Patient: sex F, age 60
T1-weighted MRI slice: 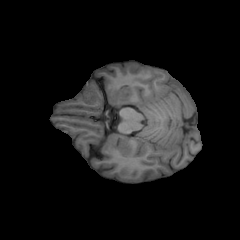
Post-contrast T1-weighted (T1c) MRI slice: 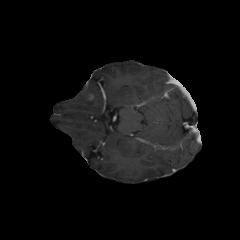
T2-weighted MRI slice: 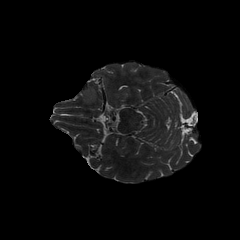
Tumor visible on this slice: yes
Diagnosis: Glioblastoma, IDH-wildtype
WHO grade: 4